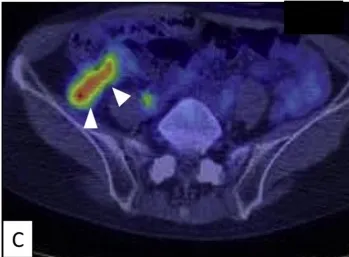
Preoperative MRI and FDG PET/CT scan findings. (C, D) FDG PET/CT scan image showing increased tracer accumulation in both the colon (SUVmax = 5.66) and liver (SUVmax = 5.37) lesions.
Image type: radiology (pet)